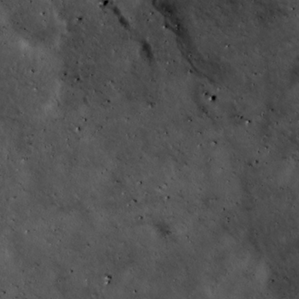
Label: non_frost